Question: When a user swipes to delete the row... The entire row 'cell.view' shifts to the left to make room for "Delete" red button.
Can we make it so this shift doesn't occur and the "Delete" red button just slides on top of the 'cell.view'?
## As is when "Delete" button is shown, we cannot see important information to know which entry we are about to delete.

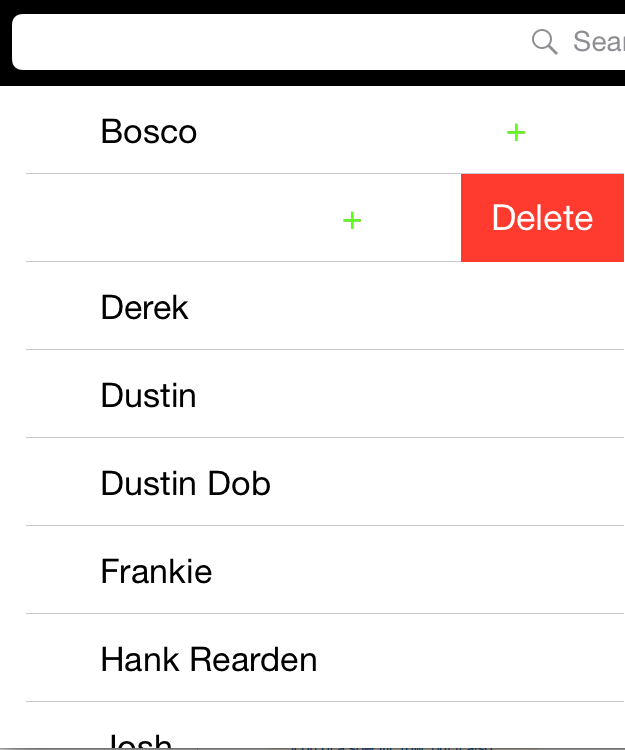
Answer: I would suggest a slight alternative, rather than messing with the button, just layout your UITableViewCell differently if its editing. In your UITableViewCell subclass:
OBJC:
'''
-(void) layoutSubViews {
[super layoutSubviews];
if (self.isEditing) {
self.textLabel.frame = CGRectOffset(self.textLabel.frame, 200,0);
// or
self.confirmLabel.text = @"Hey your deleting me!";
self.confirmLabel.hidden = NO;
} else {
self.confirmLabel.hidden = YES;
}
}
'''
Swift:
'''
override func layoutSubviews() {
super.layoutSubviews();
if (self.editing) {
self.textLabel!.frame = CGRectOffset(self.textLabel!.frame, 200, 0);
// or
self.confirmLabel!.text = "Hey your deleting me!"
self.confirmLabel!.hidden = false
} else {
self.confirmLabel!.hidden = true
}
}
'''